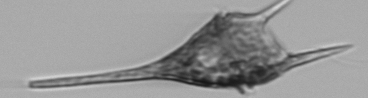
Label: Tripos_lineatus